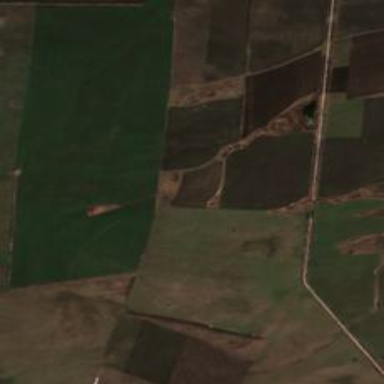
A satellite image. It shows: Picturesque farmland scene.